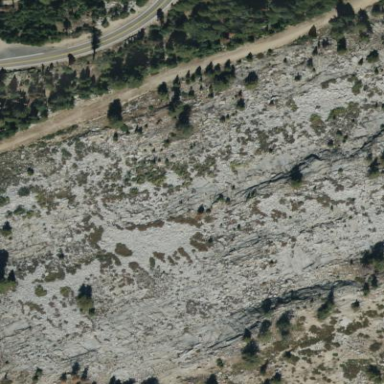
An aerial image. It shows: Natural scree.